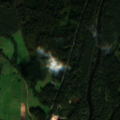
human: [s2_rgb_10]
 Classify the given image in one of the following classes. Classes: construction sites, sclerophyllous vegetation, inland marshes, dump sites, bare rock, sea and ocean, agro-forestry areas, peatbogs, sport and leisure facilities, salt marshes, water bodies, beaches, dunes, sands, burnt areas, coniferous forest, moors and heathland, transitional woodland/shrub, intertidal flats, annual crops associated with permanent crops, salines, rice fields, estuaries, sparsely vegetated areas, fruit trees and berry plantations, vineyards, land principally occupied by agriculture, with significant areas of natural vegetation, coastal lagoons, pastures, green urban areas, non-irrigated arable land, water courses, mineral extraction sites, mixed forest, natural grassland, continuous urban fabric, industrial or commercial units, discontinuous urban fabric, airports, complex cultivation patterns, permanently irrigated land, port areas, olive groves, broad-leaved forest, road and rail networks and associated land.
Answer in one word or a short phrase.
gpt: pastures, broad-leaved forest, coniferous forest, mixed forest